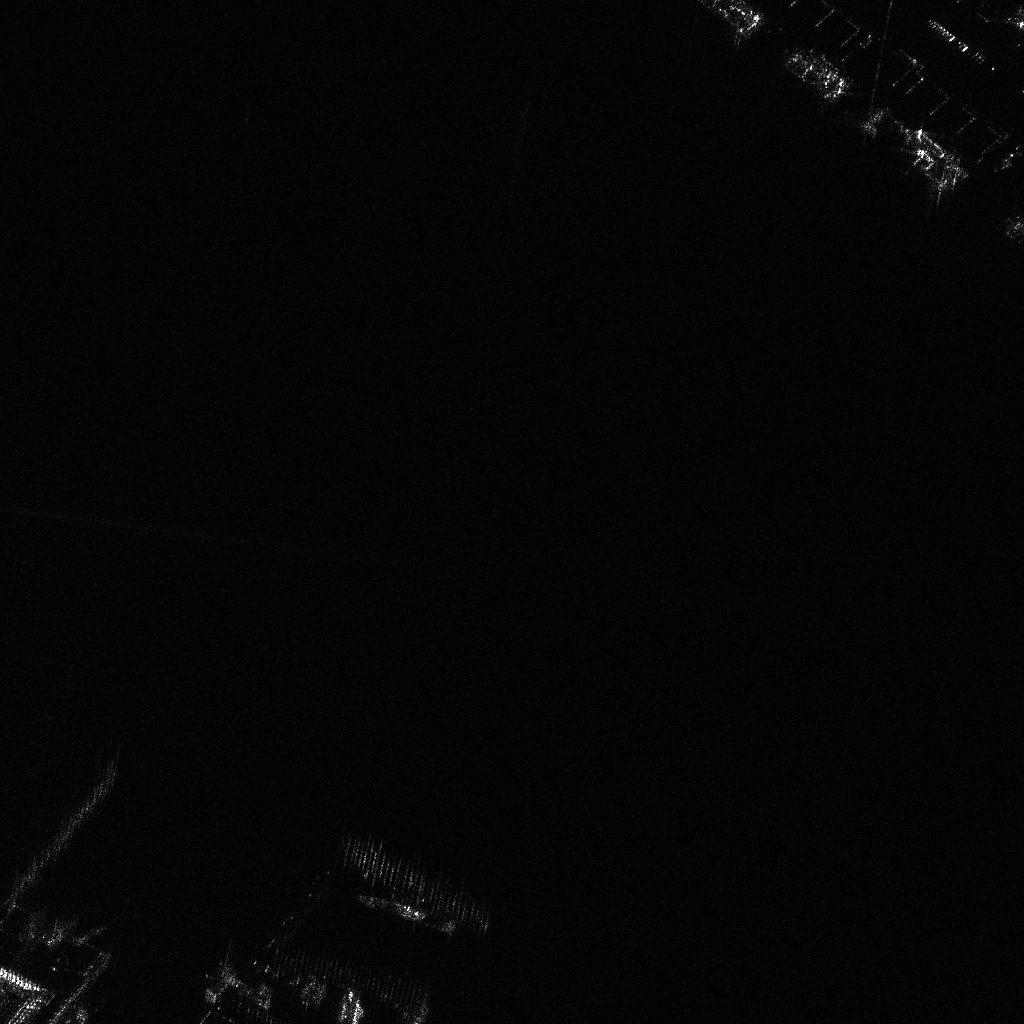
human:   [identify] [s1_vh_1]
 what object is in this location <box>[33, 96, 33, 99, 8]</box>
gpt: <ref>1 small container at the bottom</ref>